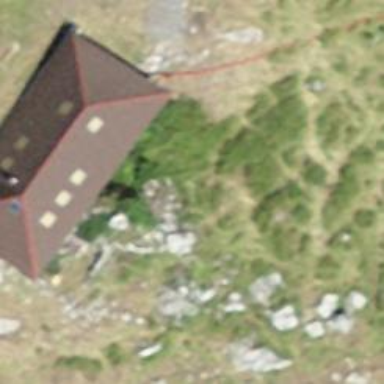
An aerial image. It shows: Isolated dwelling in remote location.